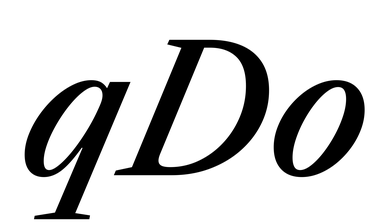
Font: LibreCaslonText-Italic_Medium_Italic